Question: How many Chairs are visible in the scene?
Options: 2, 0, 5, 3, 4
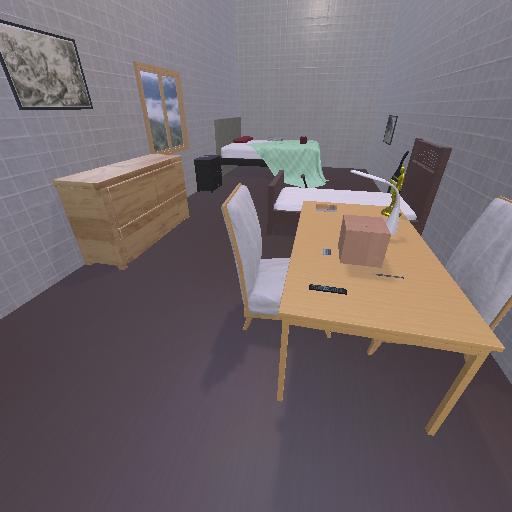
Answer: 2